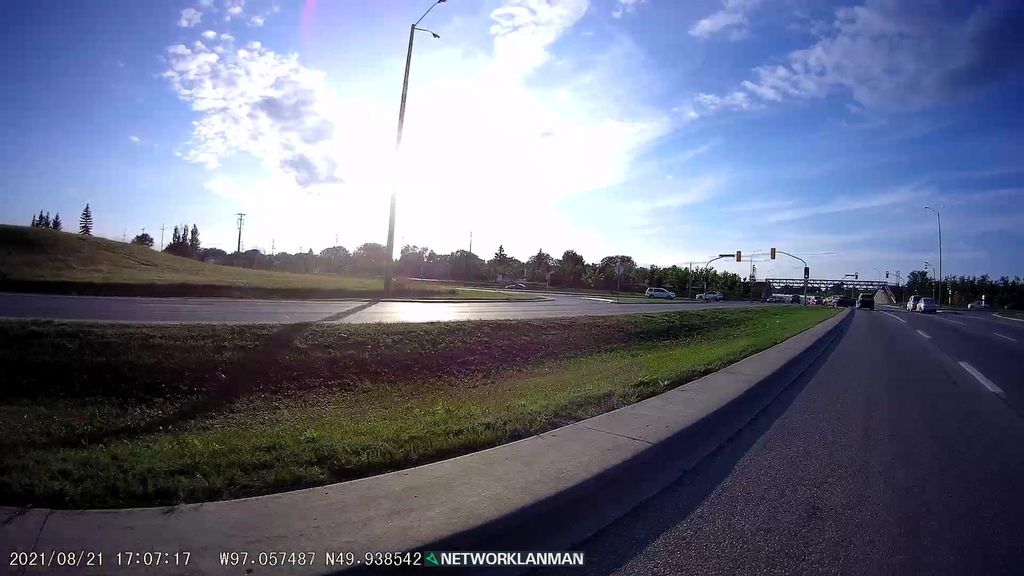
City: winnipeg